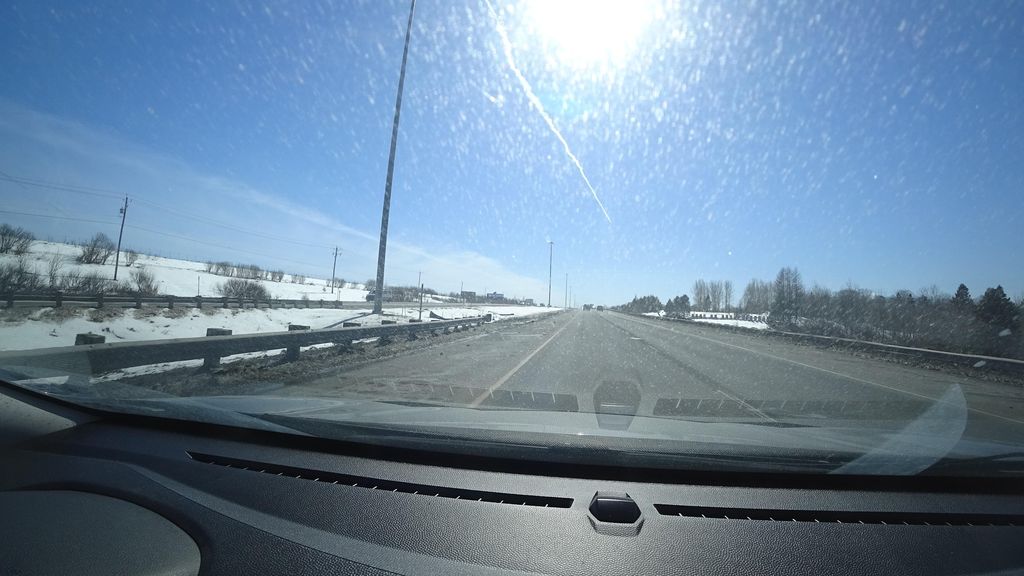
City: quebec_city